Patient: sex M, age 60
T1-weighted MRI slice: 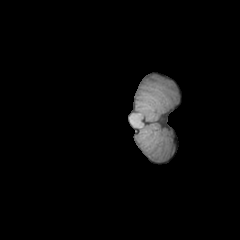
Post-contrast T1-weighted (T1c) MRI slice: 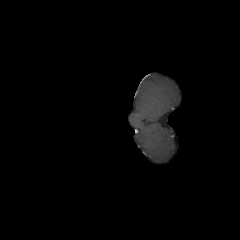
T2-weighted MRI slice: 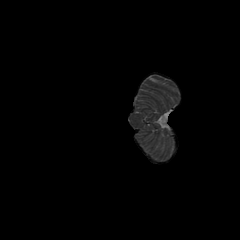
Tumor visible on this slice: no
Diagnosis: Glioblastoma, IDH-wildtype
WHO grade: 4